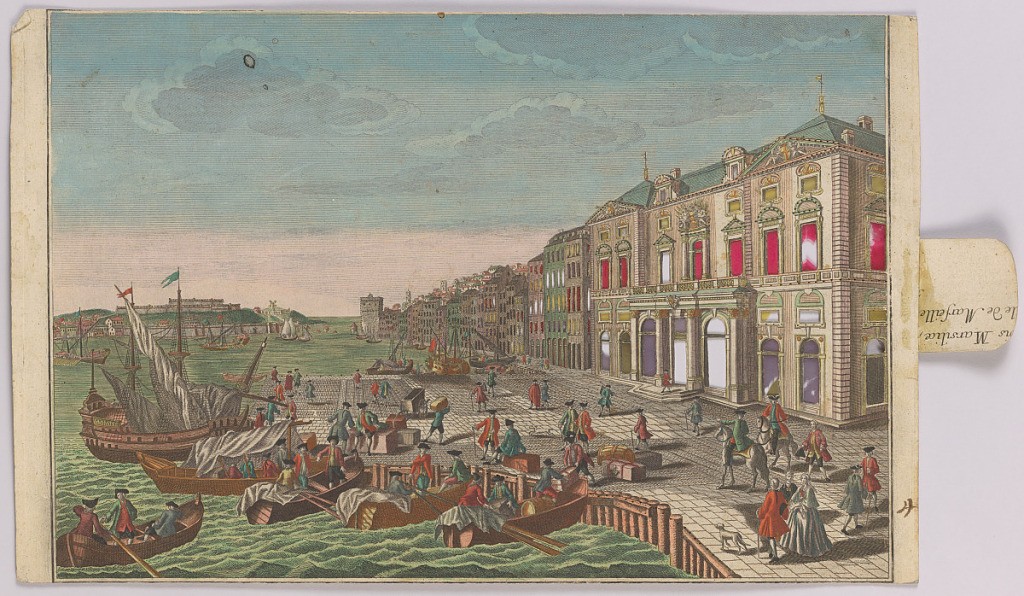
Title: Peep-Show Print
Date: mid-18th century
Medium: Engraving and brush and wash on paper
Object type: Print
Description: Peep-show print